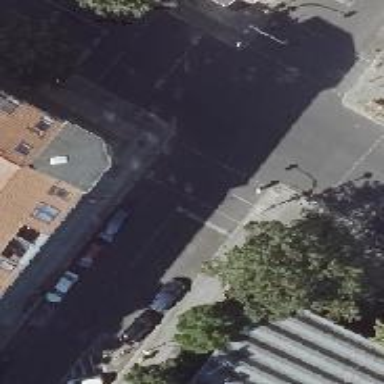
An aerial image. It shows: Asphalt footway with crossing controlled by traffic signals.